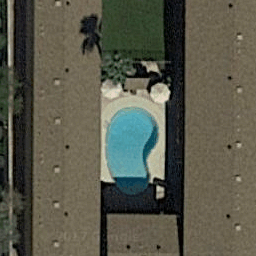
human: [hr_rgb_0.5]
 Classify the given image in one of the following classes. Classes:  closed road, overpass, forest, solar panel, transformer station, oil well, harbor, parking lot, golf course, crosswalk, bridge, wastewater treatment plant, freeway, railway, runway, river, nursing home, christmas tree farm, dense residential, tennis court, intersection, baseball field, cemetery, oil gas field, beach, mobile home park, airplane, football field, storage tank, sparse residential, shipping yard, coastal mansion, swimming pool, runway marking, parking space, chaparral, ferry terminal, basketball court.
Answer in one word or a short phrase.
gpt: swimming pool